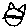
Label: cat